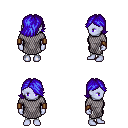
a pixel art fantasy rpg character, female body template, dark elf, purple skin, chain mail, white pants, blue swoop hairstyle, leather bracers, four views (front, back, left, right), 2x2 character sprite sheet, small pixel art, hard edges, no anti-aliasing